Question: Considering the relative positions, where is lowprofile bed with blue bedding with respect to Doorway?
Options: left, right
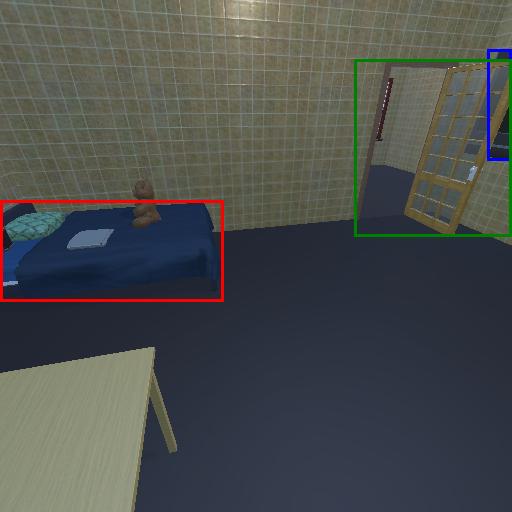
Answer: left